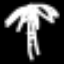
Label: palm tree